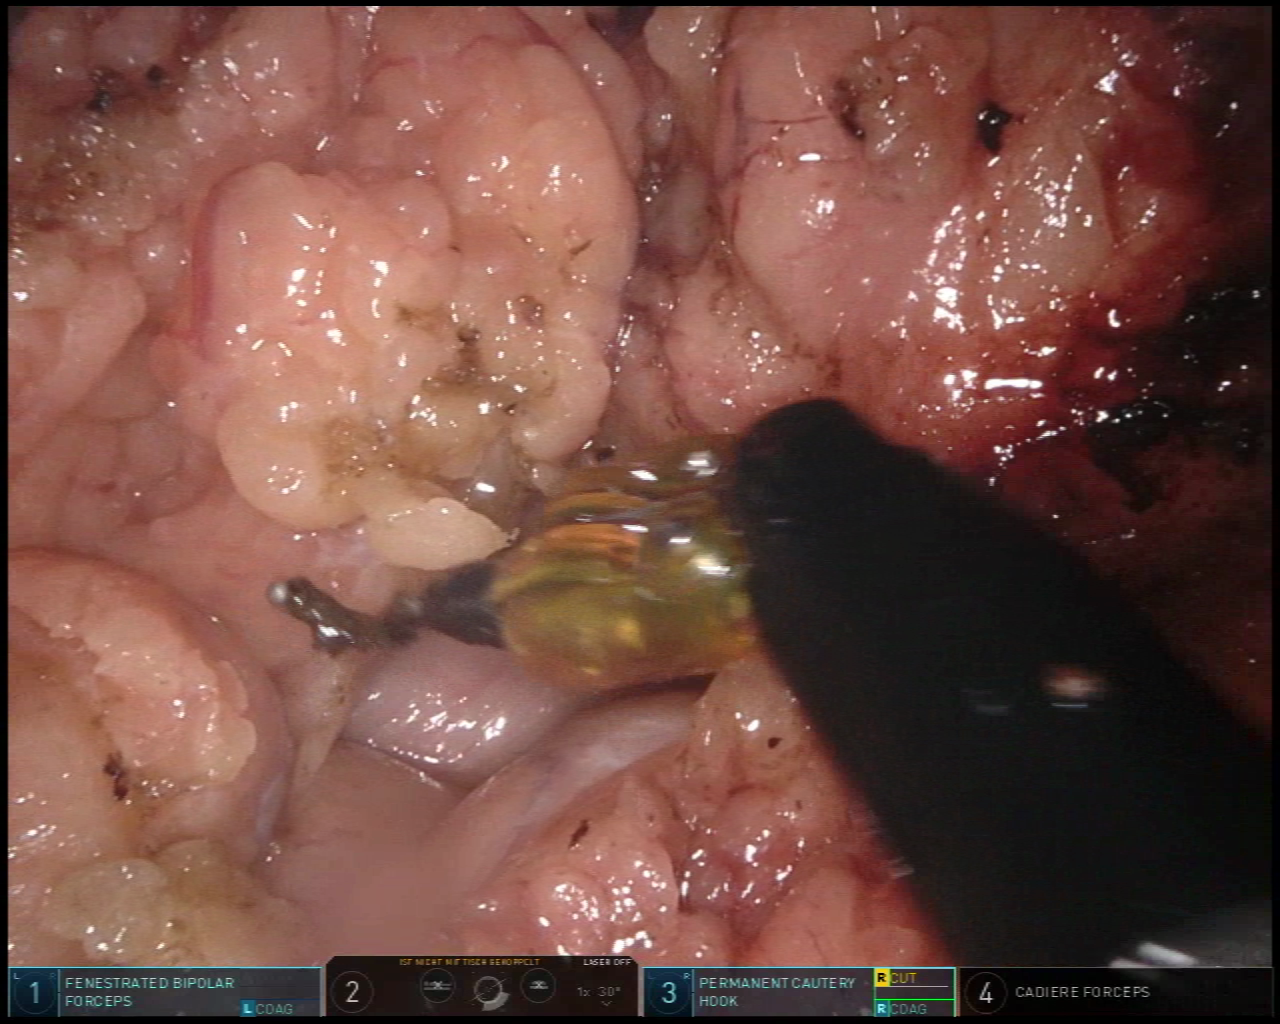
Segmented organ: stomach
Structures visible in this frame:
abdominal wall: no
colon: no
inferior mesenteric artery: no
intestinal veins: no
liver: no
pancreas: no
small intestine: no
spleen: no
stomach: yes
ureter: no
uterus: no
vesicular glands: no